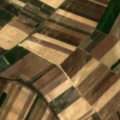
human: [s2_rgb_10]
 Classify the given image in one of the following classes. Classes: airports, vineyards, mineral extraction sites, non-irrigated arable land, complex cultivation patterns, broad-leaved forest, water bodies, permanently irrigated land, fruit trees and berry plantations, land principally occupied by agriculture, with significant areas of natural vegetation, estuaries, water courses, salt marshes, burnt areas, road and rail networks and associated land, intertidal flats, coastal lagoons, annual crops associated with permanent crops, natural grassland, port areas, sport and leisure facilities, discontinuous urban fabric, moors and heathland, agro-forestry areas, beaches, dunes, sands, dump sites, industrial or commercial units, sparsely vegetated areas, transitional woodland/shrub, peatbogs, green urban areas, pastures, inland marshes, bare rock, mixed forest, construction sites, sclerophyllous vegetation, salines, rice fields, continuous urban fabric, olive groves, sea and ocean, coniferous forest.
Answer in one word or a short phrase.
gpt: non-irrigated arable land